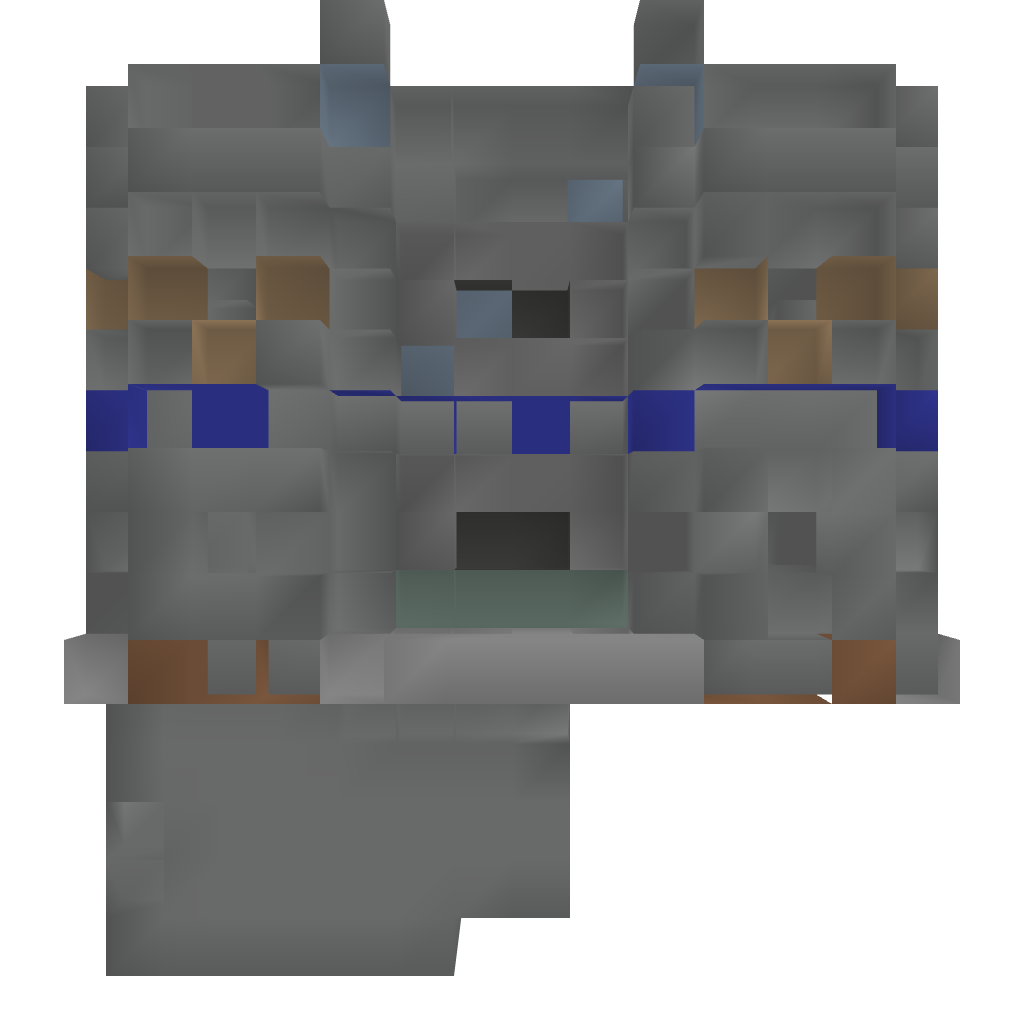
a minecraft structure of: PvP Tower [Blue]